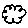
Label: cloud